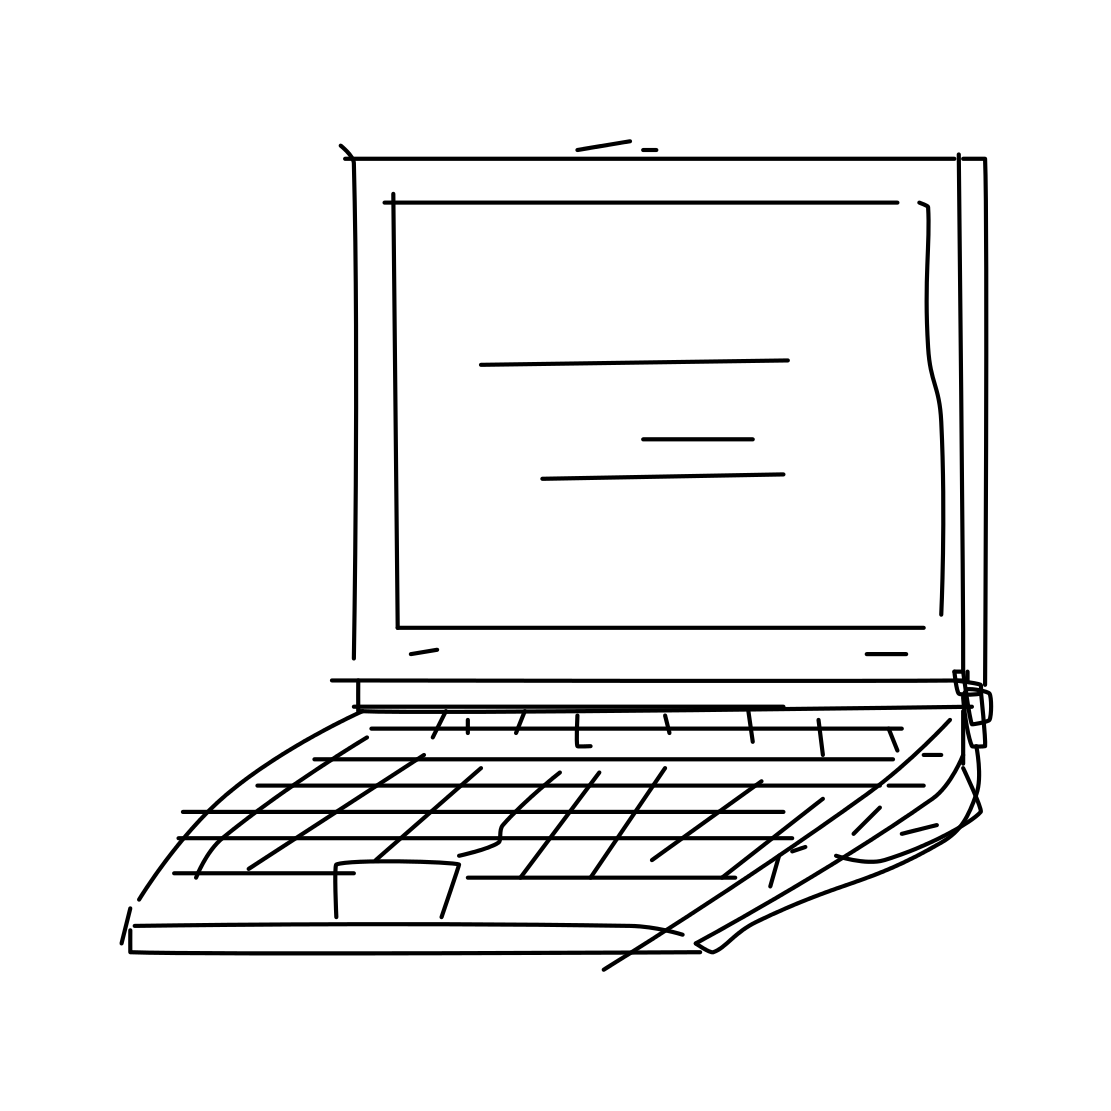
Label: laptop